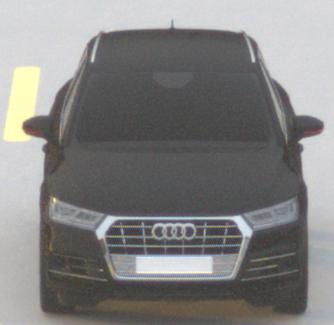
Make: Audi
Model: Q5 45 TFSI
Detailed model: Q5 (FY)
Model produced from: 2019/01
Model produced until: 2019/05
Doors: 5
Color: black
Road condition: dry road
Daytime: sunrise or sunset
Contrast: low contrast